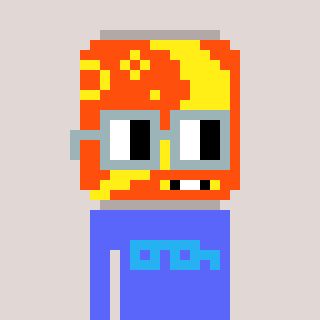
a pixel art character with square dark gray glasses, a pop-shaped head and a purple-colored body on a warm background